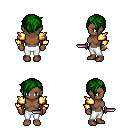
a pixel art fantasy rpg character, female body template, human, dark skin, gold arm armor, white pants, green pixie cut hairstyle, bracelets, dagger, four views (front, back, left, right), 2x2 character sprite sheet, small pixel art, hard edges, no anti-aliasing